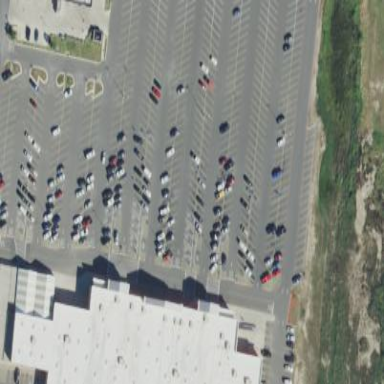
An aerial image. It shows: Parking area.